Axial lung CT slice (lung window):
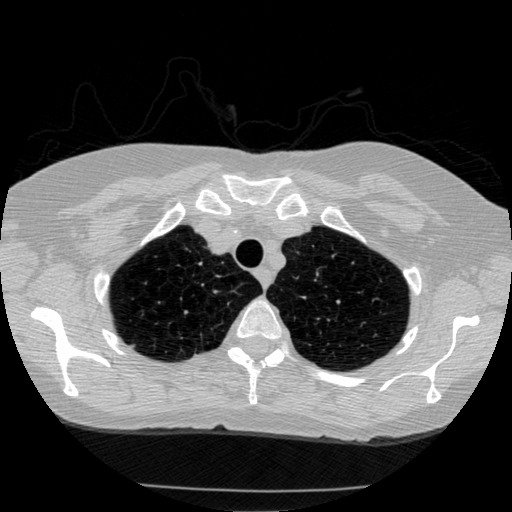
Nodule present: yes
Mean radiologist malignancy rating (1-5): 2